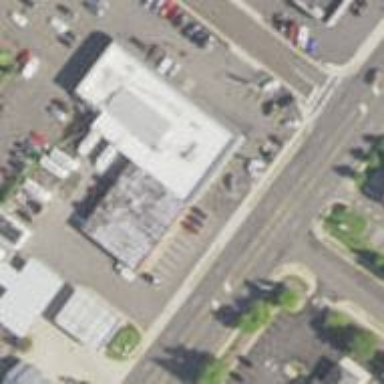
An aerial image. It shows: Car shop building.